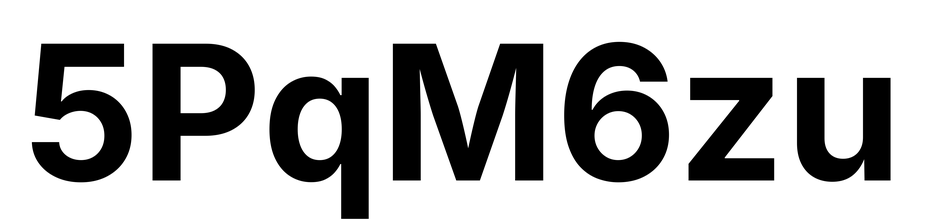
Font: Inter_Bold